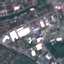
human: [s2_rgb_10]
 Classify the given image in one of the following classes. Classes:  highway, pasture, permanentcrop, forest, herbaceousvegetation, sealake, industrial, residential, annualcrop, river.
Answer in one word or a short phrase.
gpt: Industrial